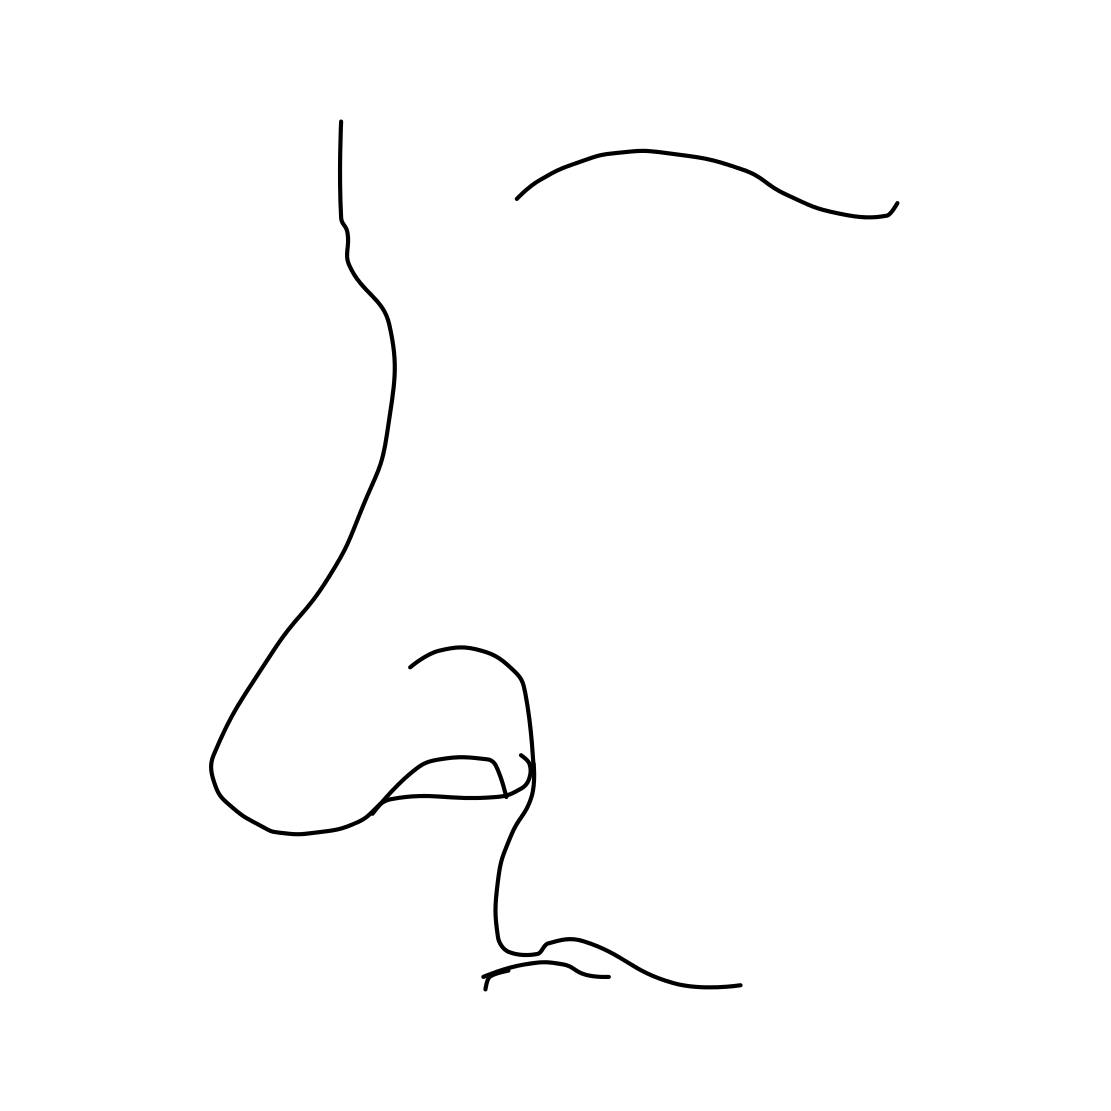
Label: nose